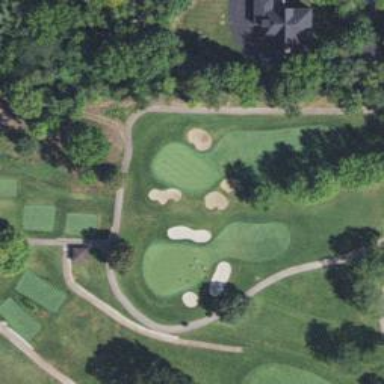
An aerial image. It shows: Golf hole.